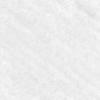
Label: no_change